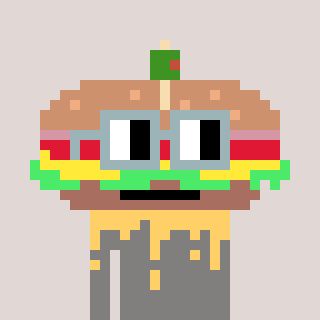
a pixel art character with square dark gray glasses, a sandwich-shaped head and a bluegrey-colored body on a warm background